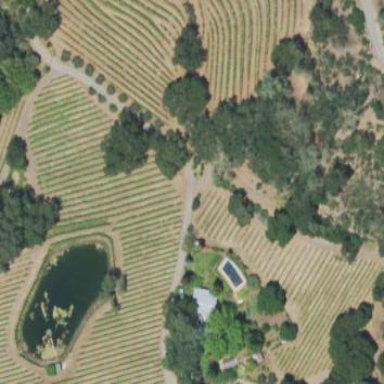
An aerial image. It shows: Olive tree orchard.